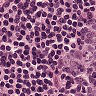
Metastatic tissue present: no